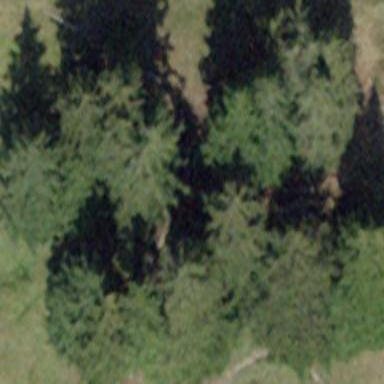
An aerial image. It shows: Forest area.